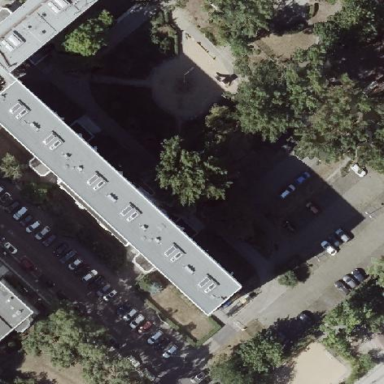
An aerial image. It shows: Flat-roofed apartment building with tar paper roofing material.